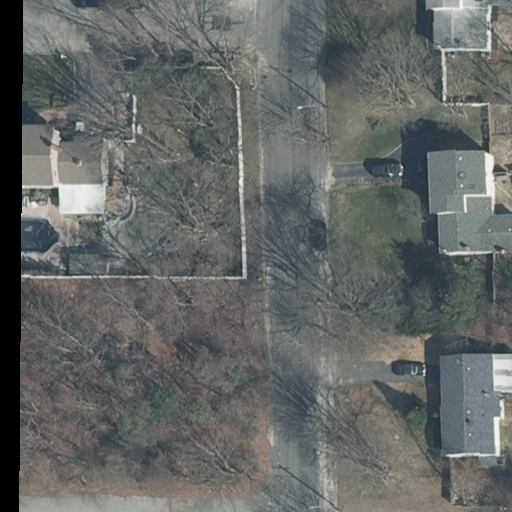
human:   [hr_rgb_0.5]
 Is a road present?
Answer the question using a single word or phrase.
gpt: yes

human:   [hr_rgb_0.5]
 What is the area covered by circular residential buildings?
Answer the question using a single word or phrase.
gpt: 0m2

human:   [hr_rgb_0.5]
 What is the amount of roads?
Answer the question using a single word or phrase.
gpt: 2

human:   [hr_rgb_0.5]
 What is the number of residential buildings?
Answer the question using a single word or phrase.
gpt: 4

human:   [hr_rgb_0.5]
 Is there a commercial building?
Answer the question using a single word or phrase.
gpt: no

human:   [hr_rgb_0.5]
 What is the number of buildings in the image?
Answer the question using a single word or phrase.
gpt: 5

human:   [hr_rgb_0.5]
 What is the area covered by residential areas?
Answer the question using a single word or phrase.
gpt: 9196m2

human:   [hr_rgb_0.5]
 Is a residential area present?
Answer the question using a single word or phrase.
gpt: yes

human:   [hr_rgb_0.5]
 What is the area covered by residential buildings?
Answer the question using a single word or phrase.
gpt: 857m2

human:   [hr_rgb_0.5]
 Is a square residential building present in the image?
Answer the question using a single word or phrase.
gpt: no

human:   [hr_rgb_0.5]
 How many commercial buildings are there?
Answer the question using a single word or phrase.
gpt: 0

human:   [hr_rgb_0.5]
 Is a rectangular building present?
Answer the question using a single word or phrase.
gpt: yes

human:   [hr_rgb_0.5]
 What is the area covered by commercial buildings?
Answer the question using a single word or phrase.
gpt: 0m2

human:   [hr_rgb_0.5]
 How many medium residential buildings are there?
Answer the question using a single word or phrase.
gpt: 4

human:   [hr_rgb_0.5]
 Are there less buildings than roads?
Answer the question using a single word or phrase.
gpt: no

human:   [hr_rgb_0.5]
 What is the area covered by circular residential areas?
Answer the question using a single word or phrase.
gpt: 0m2

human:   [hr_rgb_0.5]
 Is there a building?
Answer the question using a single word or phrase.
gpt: yes

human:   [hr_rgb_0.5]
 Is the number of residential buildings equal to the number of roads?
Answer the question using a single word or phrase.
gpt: no

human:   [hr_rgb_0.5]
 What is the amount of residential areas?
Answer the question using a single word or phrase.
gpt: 1

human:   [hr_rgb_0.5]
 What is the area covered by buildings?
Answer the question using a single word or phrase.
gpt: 888m2

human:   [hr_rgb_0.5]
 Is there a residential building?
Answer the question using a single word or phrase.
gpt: yes

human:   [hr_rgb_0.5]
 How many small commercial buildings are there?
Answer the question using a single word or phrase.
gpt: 0

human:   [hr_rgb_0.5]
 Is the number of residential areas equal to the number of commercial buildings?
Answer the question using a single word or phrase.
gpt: no

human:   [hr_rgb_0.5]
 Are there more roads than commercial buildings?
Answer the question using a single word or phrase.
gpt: yes

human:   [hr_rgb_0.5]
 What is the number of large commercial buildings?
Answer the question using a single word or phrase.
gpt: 0

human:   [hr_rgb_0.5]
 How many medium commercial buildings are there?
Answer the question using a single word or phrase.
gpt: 0

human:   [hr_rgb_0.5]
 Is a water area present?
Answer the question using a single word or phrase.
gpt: no

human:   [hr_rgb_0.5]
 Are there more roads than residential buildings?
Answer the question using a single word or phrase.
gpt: no

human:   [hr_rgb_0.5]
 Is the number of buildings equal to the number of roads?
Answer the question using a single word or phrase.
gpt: no

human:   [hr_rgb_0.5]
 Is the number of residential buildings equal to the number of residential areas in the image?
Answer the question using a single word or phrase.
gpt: no

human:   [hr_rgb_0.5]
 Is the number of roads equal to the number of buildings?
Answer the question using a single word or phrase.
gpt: no

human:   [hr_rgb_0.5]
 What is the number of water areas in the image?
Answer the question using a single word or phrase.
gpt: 0

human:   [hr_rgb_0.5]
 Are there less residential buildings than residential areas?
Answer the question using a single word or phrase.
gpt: no

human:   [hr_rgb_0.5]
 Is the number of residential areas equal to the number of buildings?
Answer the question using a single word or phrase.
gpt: no

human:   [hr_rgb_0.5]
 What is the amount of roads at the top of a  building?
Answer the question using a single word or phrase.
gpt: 1

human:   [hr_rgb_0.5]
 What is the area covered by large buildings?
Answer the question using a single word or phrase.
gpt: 0m2

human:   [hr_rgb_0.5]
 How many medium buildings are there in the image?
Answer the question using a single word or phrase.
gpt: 4

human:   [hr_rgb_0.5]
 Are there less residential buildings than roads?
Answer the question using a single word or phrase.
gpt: no

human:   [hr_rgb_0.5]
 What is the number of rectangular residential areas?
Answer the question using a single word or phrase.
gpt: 0

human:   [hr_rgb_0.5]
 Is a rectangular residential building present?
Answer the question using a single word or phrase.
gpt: yes

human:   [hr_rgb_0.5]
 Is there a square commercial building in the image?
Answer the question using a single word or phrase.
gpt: no

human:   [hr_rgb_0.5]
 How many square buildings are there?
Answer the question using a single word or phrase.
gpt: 0

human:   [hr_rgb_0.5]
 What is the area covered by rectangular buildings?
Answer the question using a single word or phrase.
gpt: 251m2

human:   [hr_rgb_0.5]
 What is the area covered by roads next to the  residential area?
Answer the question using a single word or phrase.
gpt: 0m2

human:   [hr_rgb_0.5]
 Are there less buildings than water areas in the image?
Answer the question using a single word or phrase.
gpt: no

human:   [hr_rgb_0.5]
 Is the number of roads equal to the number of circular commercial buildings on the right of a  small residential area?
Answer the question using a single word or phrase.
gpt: no

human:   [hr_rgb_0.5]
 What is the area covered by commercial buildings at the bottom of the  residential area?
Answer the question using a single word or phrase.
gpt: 0m2

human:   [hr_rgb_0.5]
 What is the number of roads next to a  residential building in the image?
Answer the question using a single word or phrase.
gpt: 2

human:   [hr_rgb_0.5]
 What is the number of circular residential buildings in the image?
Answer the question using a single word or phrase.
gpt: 0

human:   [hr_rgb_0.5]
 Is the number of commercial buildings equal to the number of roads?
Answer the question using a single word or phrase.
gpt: no

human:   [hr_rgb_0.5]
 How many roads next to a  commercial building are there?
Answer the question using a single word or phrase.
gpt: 0

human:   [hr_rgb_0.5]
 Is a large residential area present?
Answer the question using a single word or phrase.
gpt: yes

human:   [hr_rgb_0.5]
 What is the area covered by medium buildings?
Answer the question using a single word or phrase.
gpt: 857m2

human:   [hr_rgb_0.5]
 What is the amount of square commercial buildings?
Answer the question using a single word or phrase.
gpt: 0

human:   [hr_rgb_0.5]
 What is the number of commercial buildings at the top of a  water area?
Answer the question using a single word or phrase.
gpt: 0

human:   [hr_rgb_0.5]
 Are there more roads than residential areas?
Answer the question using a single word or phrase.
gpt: yes

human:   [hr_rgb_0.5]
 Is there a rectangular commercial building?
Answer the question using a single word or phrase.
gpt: no

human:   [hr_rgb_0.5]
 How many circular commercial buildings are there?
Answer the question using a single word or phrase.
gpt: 0

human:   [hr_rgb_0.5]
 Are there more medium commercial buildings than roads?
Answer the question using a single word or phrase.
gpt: no

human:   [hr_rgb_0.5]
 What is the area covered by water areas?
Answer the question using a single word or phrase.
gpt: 0m2

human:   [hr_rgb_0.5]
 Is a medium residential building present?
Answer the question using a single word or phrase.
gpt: yes

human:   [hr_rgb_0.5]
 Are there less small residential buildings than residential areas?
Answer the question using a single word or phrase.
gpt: yes

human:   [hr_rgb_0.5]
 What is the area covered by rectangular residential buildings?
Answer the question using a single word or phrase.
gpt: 219m2

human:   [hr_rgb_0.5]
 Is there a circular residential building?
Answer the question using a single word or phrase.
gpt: no